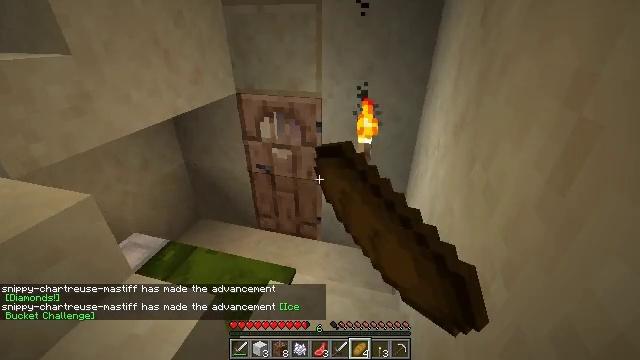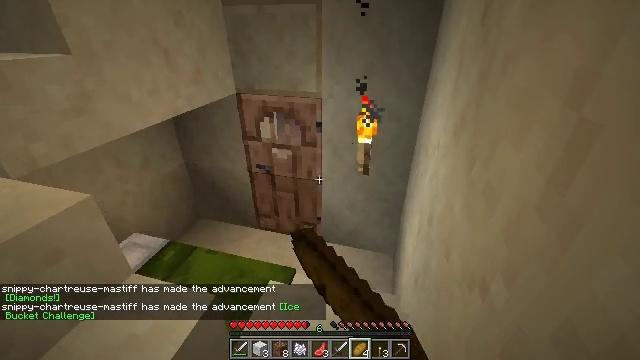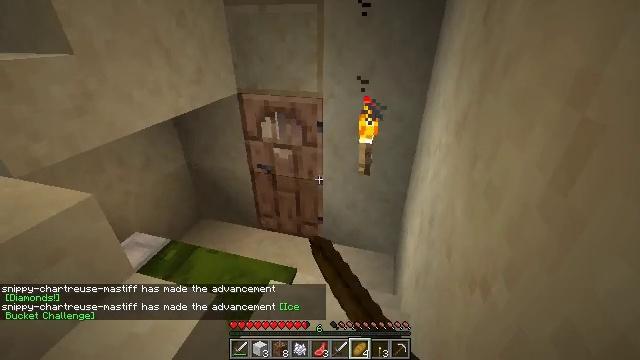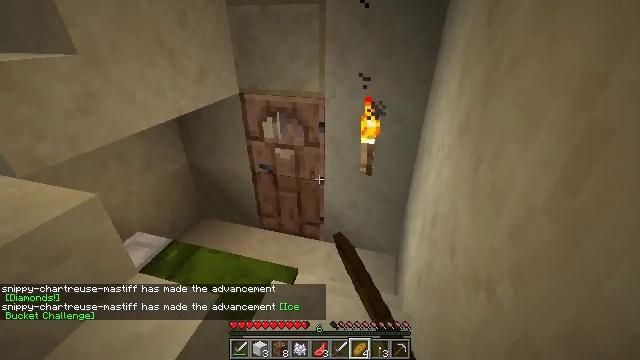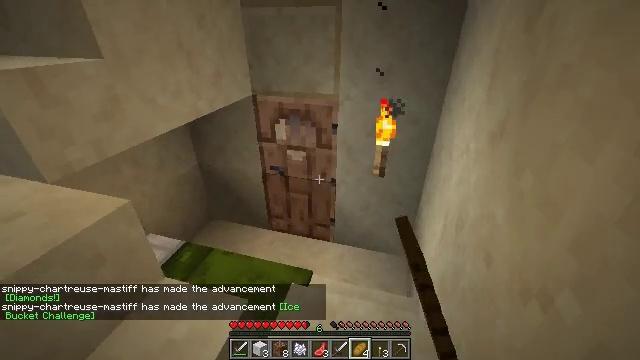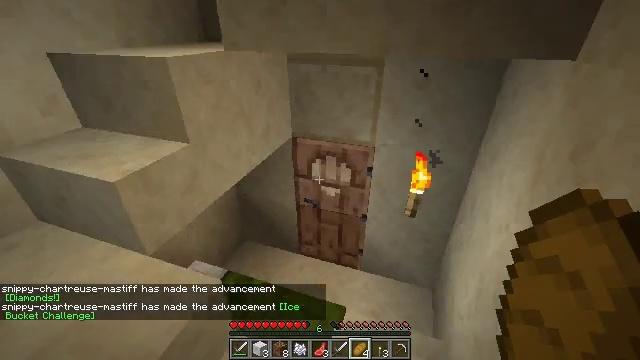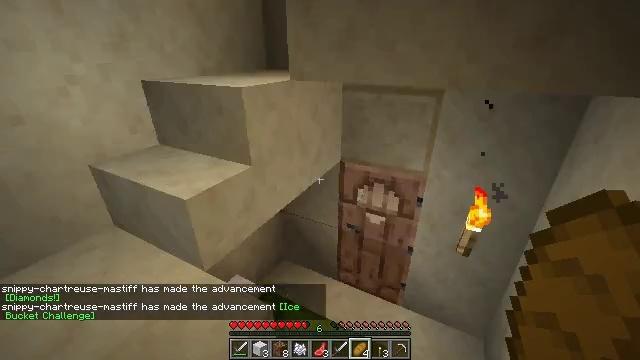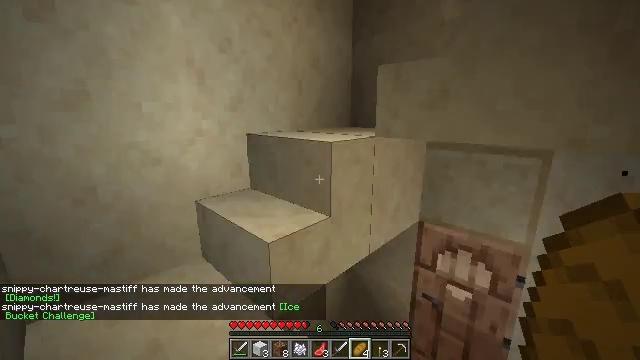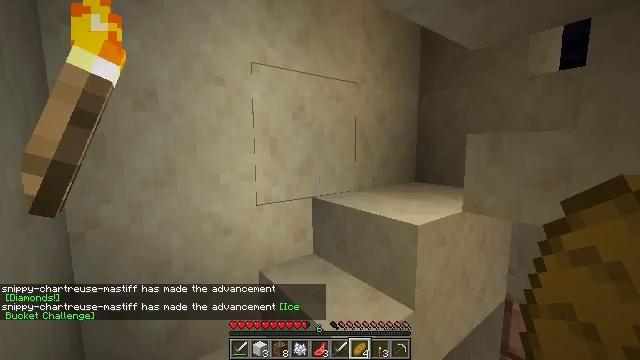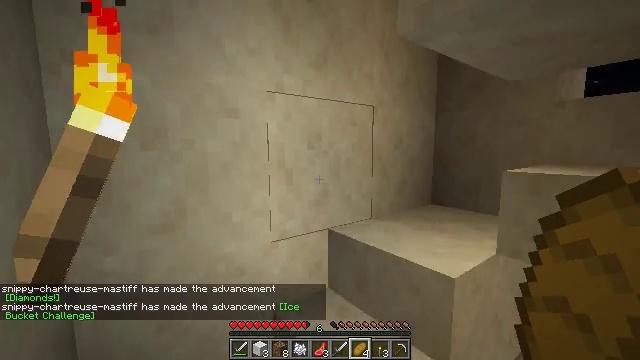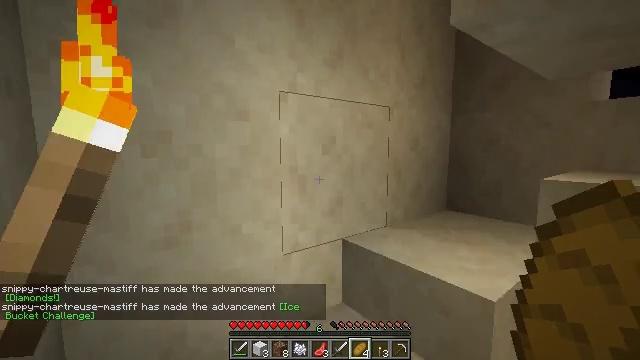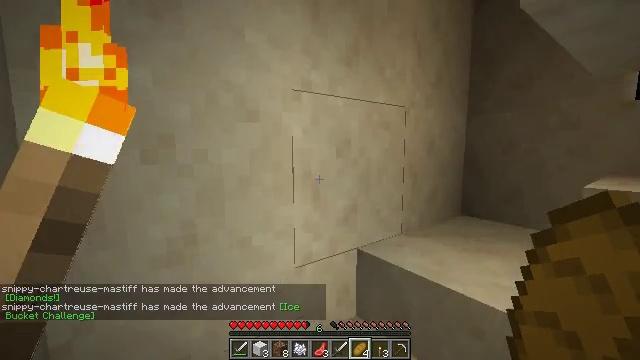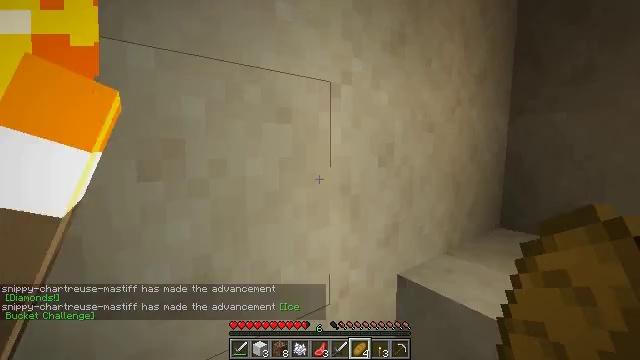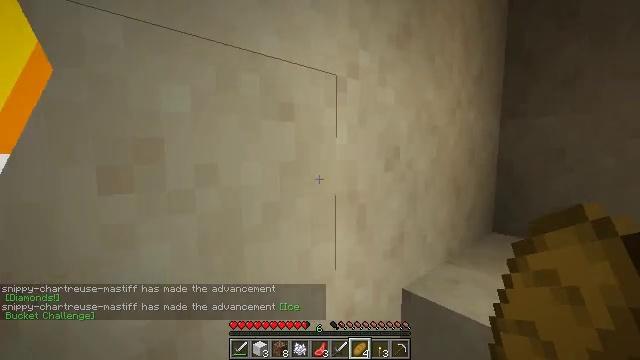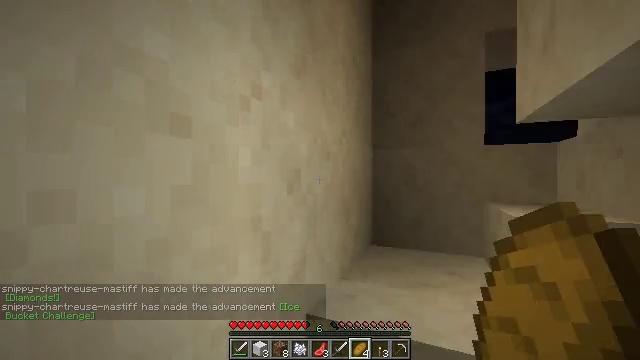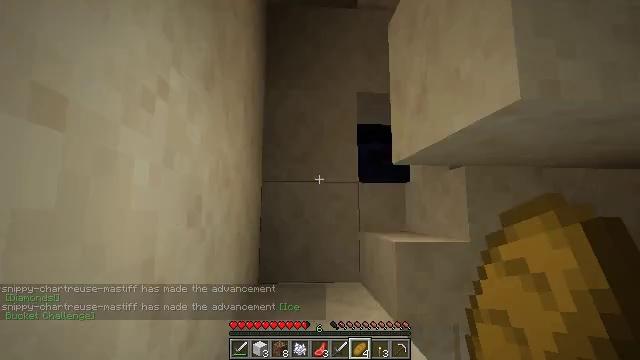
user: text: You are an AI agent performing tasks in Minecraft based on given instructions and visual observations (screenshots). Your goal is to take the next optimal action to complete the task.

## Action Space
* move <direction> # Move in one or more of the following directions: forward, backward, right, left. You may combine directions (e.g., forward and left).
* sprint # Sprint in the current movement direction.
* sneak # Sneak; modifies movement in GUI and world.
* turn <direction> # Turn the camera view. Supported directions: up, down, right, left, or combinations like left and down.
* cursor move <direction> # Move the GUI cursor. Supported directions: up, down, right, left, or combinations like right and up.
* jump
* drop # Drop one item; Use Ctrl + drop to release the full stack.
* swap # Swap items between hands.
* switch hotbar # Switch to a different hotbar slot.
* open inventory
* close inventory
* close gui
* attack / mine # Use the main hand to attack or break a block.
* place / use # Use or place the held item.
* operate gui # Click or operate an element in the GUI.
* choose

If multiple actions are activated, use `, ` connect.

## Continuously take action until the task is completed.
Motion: motion action
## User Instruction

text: Attack the green bed to collect it.
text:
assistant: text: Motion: use / place
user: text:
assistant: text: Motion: use / place
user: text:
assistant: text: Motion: move left
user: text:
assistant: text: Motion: move left
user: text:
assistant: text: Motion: move left, turn left
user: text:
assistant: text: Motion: move left, turn left and up
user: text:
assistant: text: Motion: move forward and move left, turn left and up
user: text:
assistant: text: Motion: move forward and move left, turn left and up
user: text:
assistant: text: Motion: move forward and move left
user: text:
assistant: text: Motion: move forward and move left
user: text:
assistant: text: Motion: move forward and move left
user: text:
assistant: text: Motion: move forward and move left
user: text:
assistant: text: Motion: move forward and move left, turn right
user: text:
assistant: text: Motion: move forward and move left, turn right and up
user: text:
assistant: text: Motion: move forward and move left, turn right and up
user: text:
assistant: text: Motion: move forward and move left, turn right and up
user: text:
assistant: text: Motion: move forward and move left, turn down
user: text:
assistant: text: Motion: move forward and move left, turn left and down
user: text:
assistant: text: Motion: move forward and move left
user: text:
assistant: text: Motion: move forward and move left
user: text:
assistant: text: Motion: move forward and move left
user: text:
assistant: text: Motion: move forward and move left
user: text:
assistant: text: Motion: move forward and move left, turn right
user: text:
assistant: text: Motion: move forward and move left, turn right
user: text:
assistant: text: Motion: move forward and move left, turn right and up
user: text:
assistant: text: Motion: move forward and move left, turn right
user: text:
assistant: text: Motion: move forward and move left, turn right and down
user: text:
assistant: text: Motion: move forward and move left, turn right and down
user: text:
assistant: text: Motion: move forward and move left, turn right
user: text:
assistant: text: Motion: move forward and move left, turn right